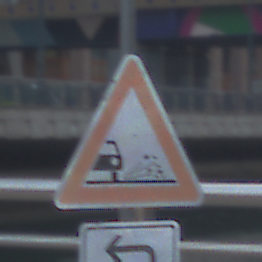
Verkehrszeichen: SplittSchotter
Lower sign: RichtungsangabeDurchPfeile2
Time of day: MorningAfternoon
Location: Outdoor (Urban)
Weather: PartlyCloudy
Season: NotSpecified
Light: Natural